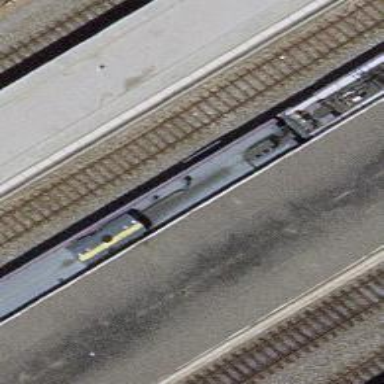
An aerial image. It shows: Public transport stop position along the railway.